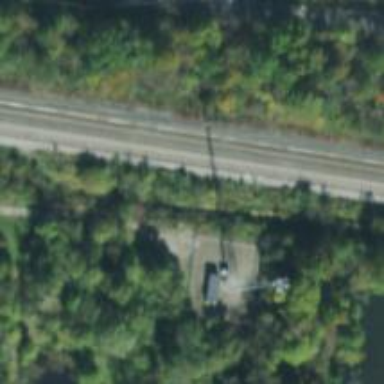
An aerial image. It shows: Railway tracks on embankment.